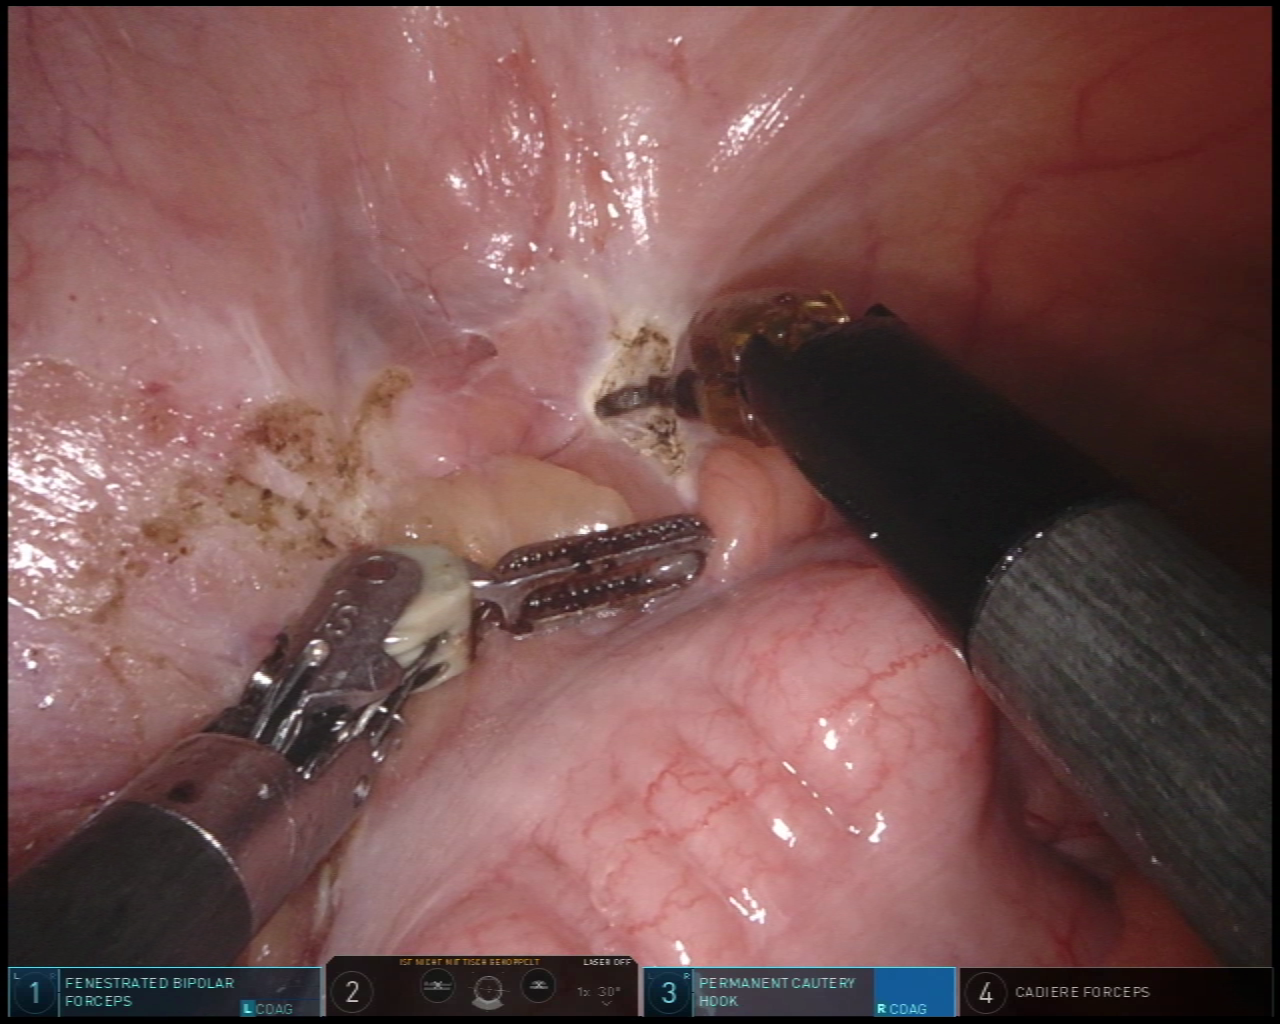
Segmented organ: colon
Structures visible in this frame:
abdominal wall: yes
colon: yes
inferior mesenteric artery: no
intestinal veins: no
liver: no
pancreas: no
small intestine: no
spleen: no
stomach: no
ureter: no
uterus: no
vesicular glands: no